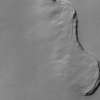
Label: not_dusty